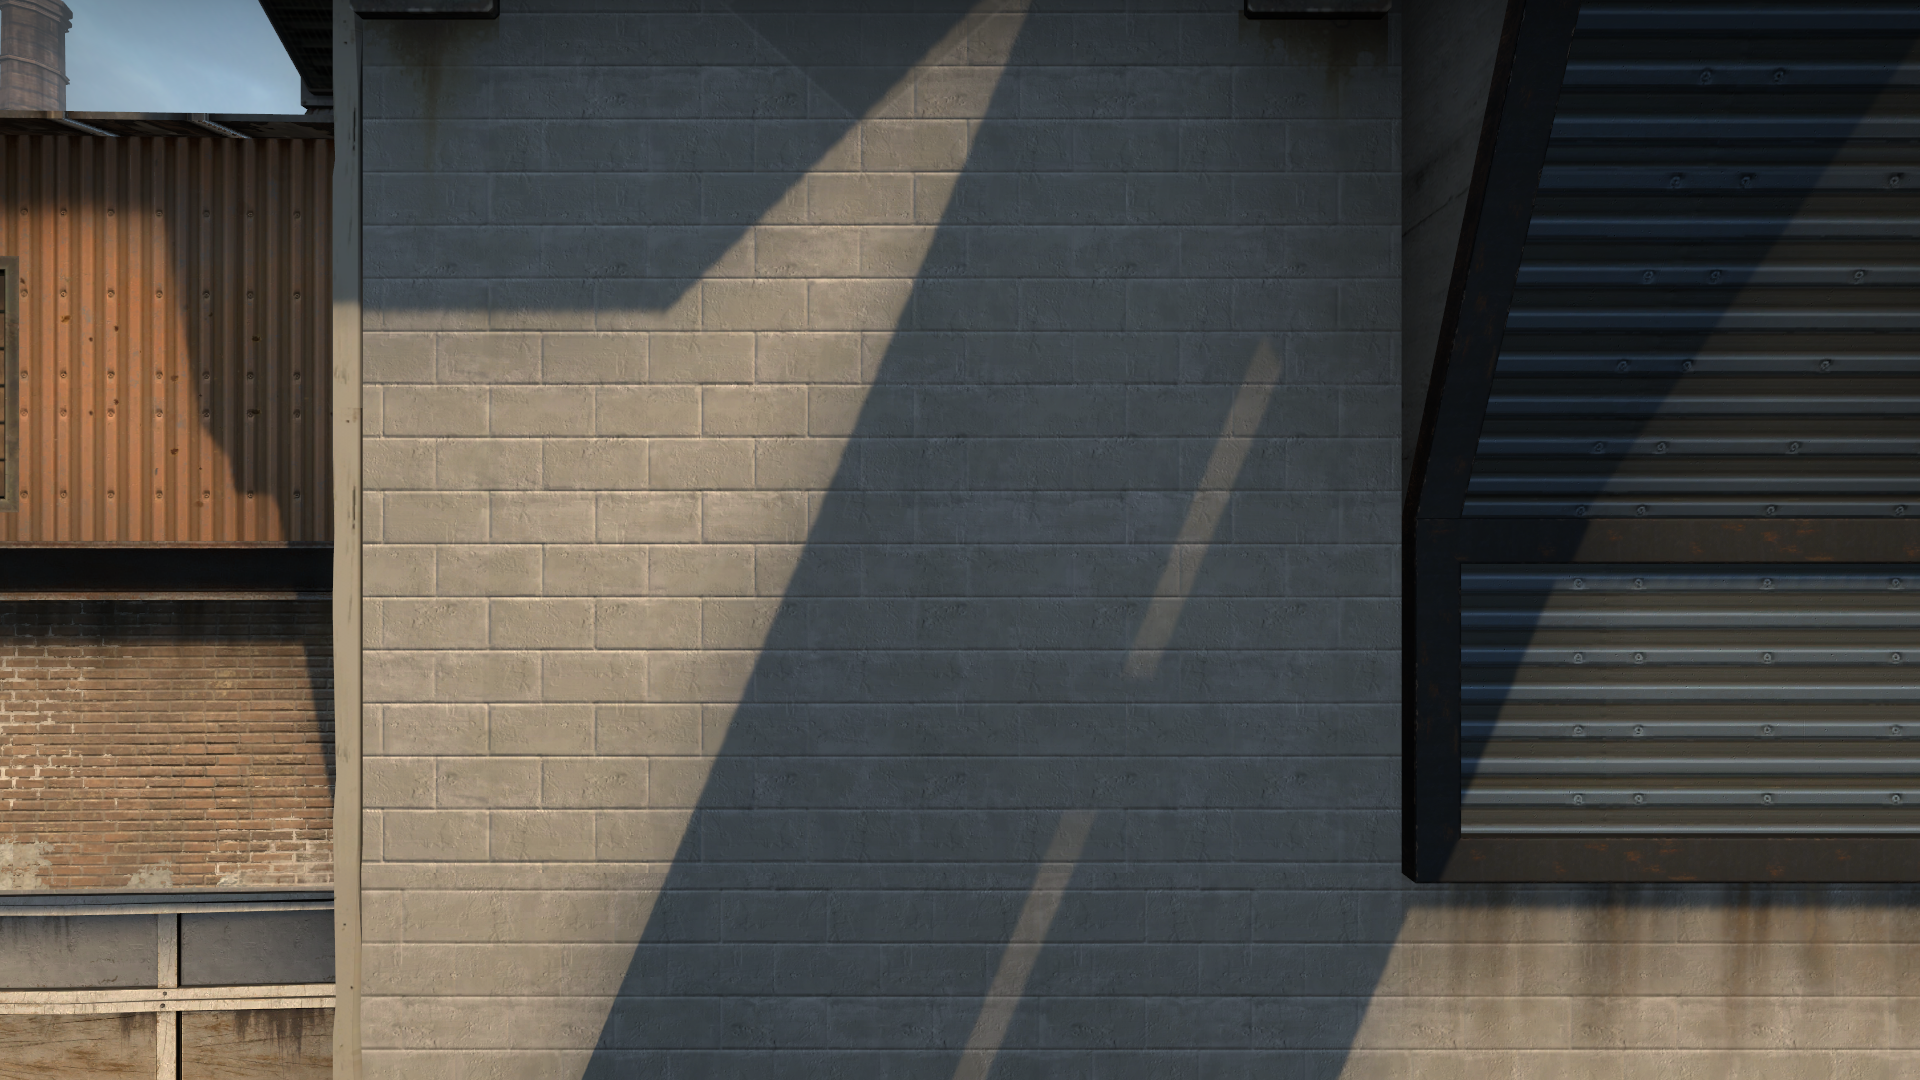
Map: de_train